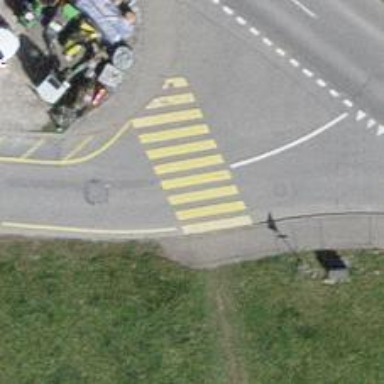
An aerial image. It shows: Uncontrolled zebra crossing with yellow markings.